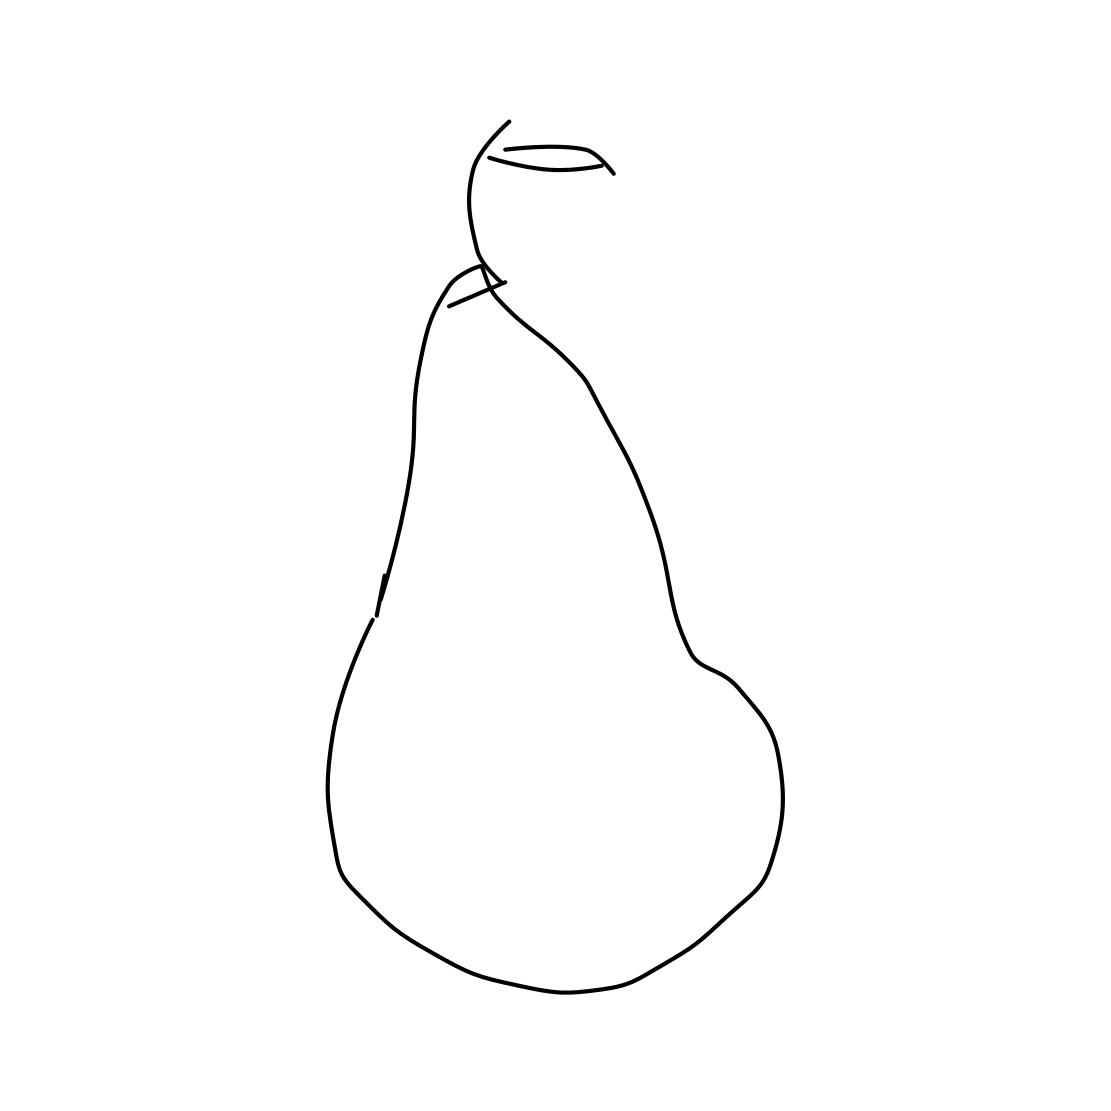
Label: pear